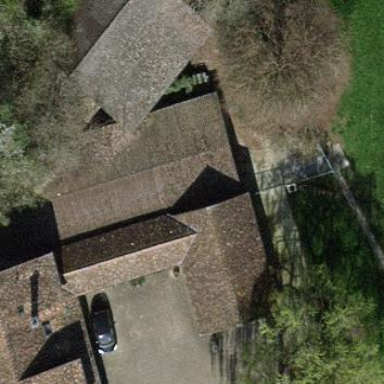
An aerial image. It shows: Simple and straightforward house.